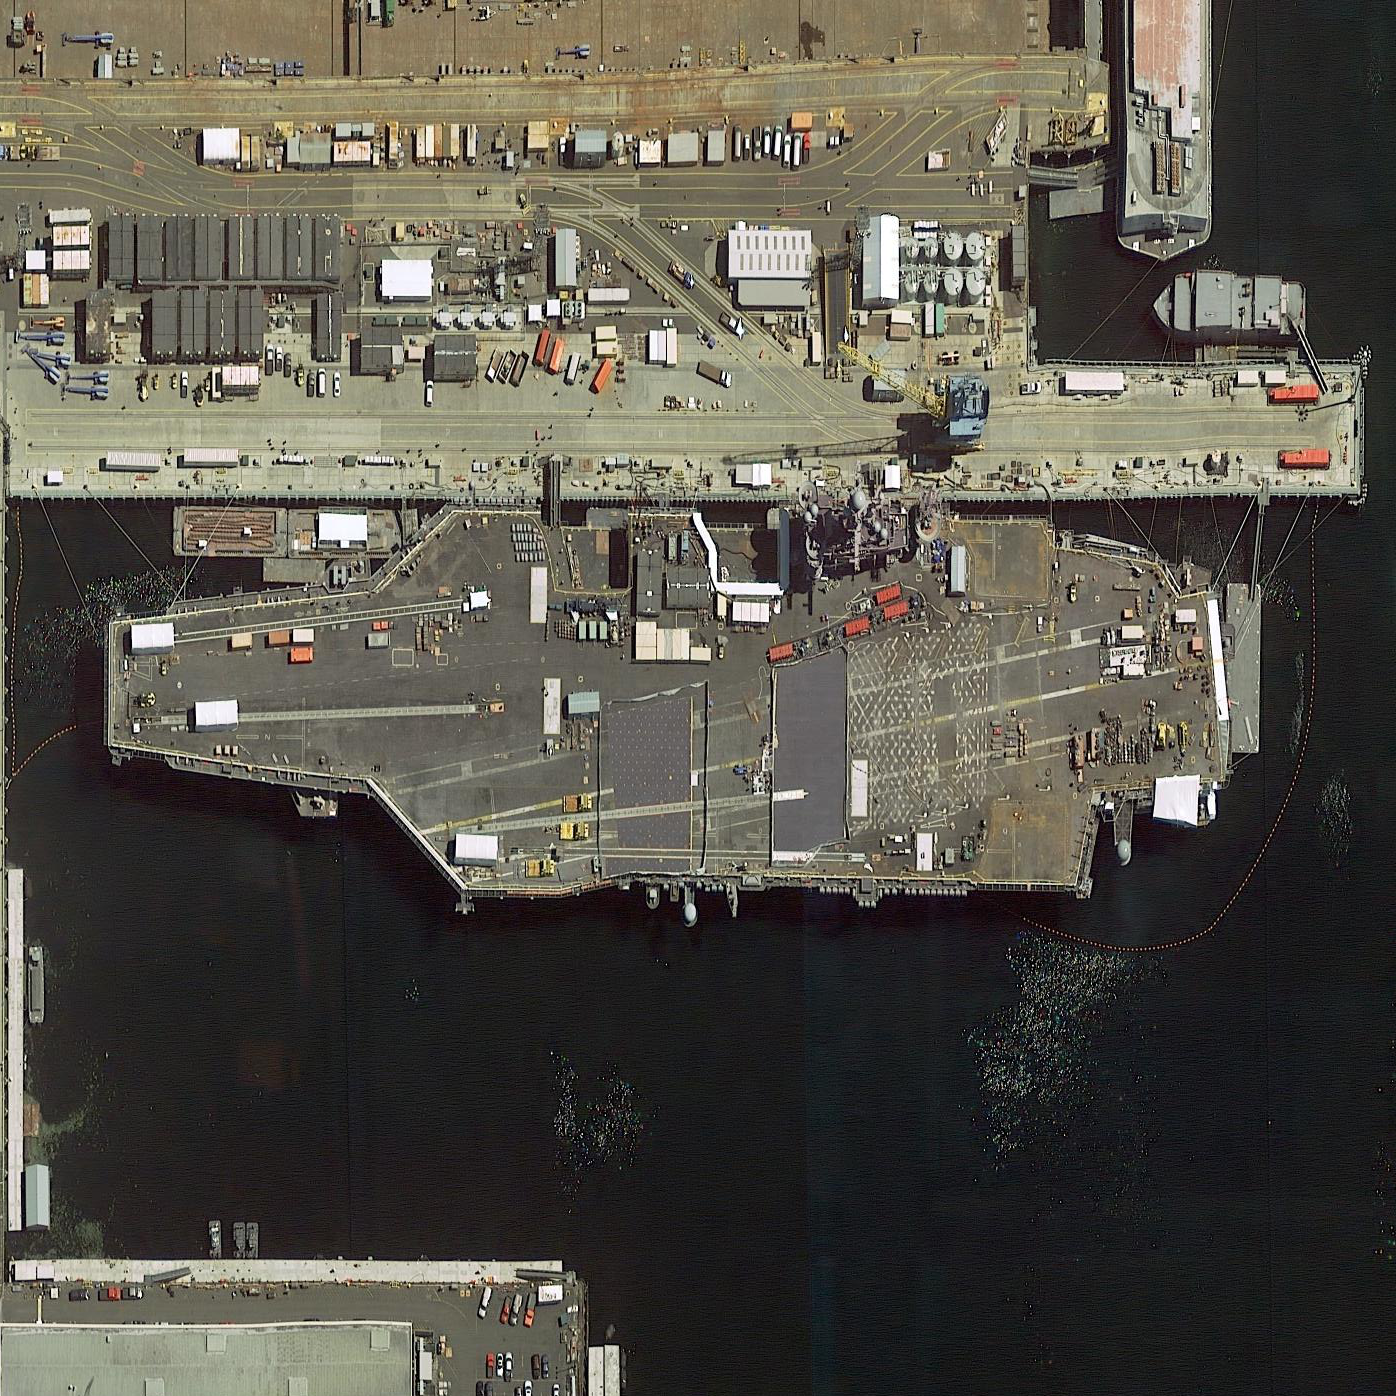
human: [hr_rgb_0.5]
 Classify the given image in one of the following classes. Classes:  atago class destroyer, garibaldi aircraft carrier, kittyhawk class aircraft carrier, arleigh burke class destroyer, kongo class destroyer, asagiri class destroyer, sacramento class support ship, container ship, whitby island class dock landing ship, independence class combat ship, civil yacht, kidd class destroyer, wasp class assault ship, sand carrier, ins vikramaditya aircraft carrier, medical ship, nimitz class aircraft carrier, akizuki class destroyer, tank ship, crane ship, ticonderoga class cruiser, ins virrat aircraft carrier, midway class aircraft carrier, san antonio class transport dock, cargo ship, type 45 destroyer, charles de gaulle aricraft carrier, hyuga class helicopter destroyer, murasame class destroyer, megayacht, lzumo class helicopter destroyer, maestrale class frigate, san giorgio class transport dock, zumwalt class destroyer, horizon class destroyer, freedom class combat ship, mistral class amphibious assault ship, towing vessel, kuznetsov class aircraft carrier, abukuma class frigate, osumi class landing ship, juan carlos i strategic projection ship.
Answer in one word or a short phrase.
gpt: Nimitz class aircraft carrier